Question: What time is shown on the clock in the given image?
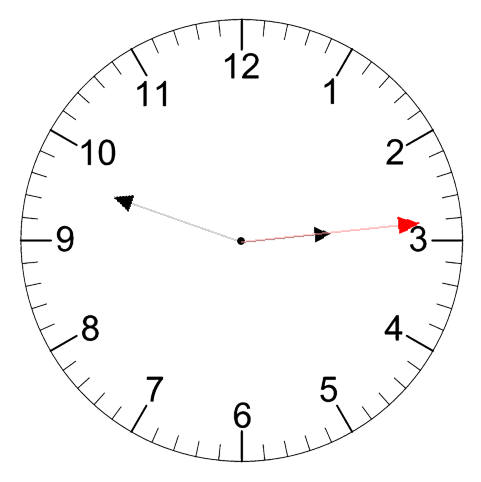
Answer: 02:48:14